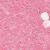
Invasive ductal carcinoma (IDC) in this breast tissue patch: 0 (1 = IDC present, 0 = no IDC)